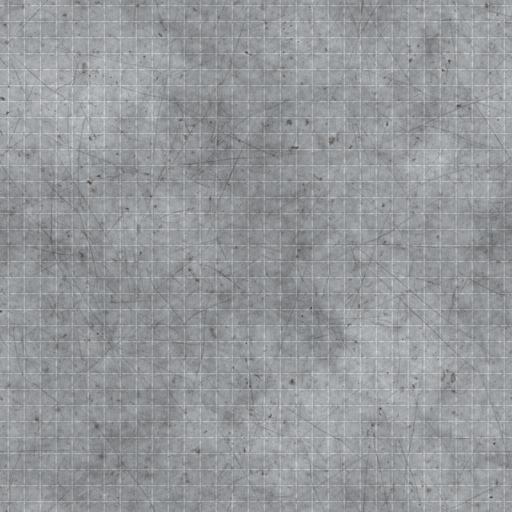
Tags: fence